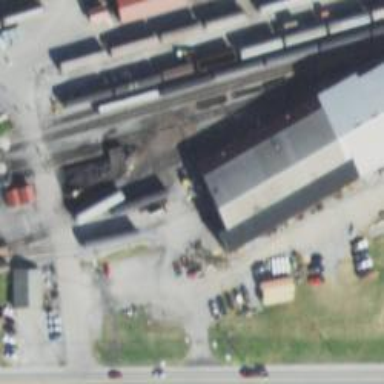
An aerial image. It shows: Preserved rail yard. The area contains preserved railway tracks.